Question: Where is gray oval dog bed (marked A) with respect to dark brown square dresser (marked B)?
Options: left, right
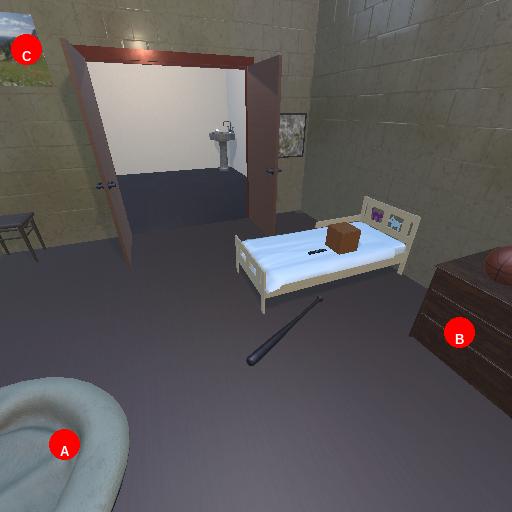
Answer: left